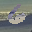
Label: 6